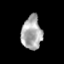
Tissue: skin
Cell type: Epithelial cells
Senescence score: 0.2188
Nuclear area (px): 668
Mean DAPI intensity: 169.392